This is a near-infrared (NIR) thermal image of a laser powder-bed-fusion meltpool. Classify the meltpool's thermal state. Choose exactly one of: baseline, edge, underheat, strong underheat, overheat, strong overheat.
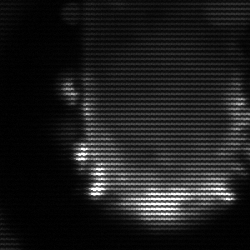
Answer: baseline